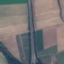
Land use / land cover: Highway